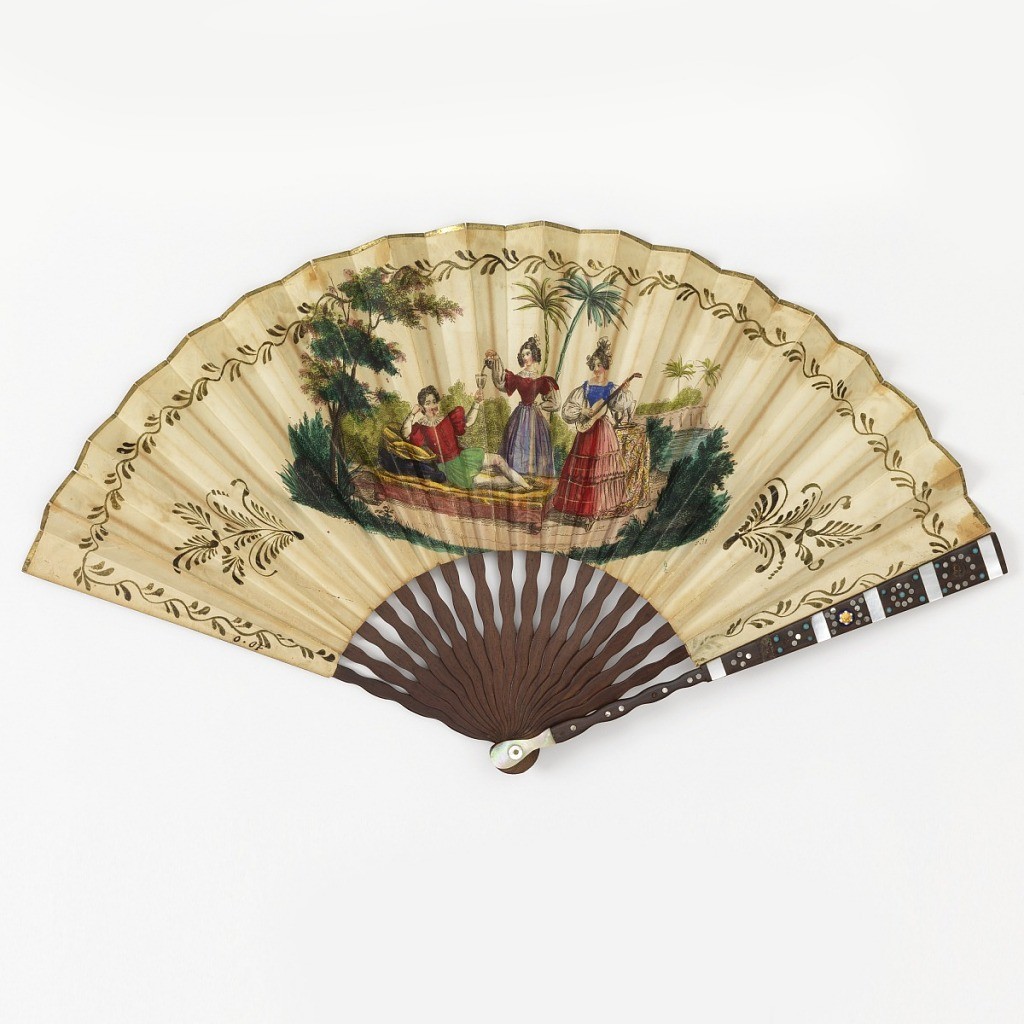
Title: Pleated fan
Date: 1820–30
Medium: Paper leaf with hand-colored etching and stipple engraving; carved wood sticks inlaid with steel discs, guards inlaid with mother-of-pearl, steel discs, and stones; mother-of-pearl washer at the rivet
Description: Pleated folding fan with hand-colored etching and stipple engraved paper leaf with wood sticks and guards inlaid with steel discs, mother-of-pearl, steel discs, and stone ornaments. Leaf obverse shows a king and queen in Tudor dress seated on side-by-side thrones in front of a Gothic-style balustrade, with a courtier looking on. Reverse shows a reclining gentleman attended by two women, one pouring him wine and the other playing guitar, beside a river with palm trees.